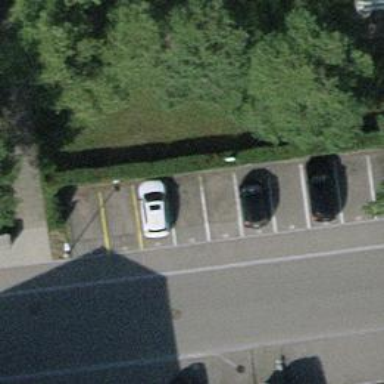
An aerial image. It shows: Street side parking area.